Question: I am using Android studio to compile the project. Project min SDK is 14 and target is 17.
I am using this code.
'''
<RelativeLayout xmlns:android="http://schemas.android.com/apk/res/android"
xmlns:tools="http://schemas.android.com/tools"
android:layout_width="match_parent"
android:layout_height="match_parent"
android:paddingLeft="@dimen/activity_horizontal_margin"
android:paddingRight="@dimen/activity_horizontal_margin"
android:paddingTop="@dimen/activity_vertical_margin"
android:paddingBottom="@dimen/activity_vertical_margin"
tools:context=".MainActivity">
<Switch
android:layout_width="wrap_content"
android:layout_height="wrap_content"
android:text="New Switch"
android:id="@+id/switch" android:layout_alignBottom="@+id/button3" android:layout_toRightOf="@+id/button3"
android:layout_marginLeft="44dp"/>
</RelativeLayout>
'''

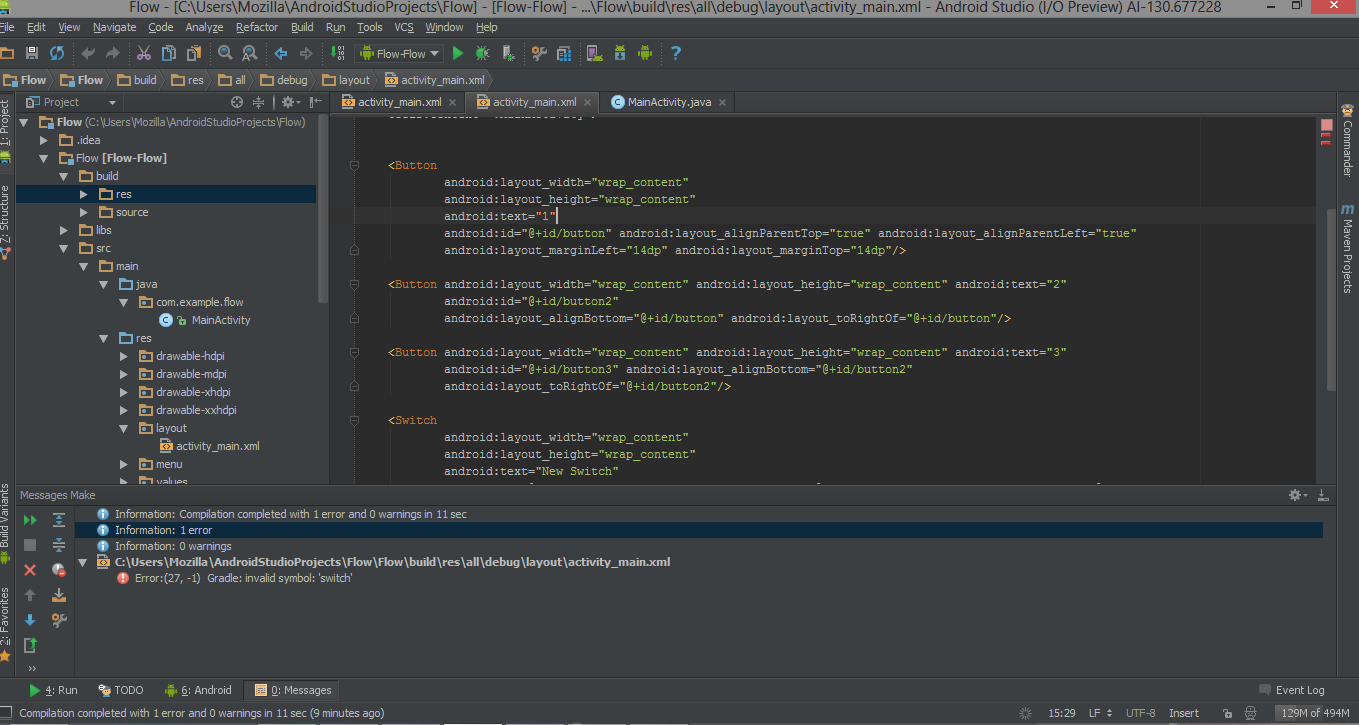
Answer: You can workarround this error if u change the ID of your switch to something else than "@+id/switch". For example:
'''
<Switch
android:layout_width="wrap_content"
android:layout_height="wrap_content"
android:text="New Switch"
android:id="@+id/Switch"
android:layout_below="@+id/Switch"
android:layout_alignLeft="@+id/Switch"/>
'''
Would be a valid switch.
source: <URL>